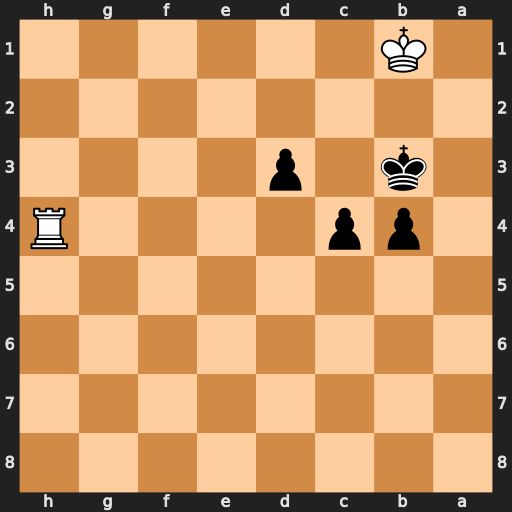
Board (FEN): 8/8/8/8/1pp4R/1k1p4/8/1K6
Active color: b
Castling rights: -
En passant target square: -
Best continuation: d2 Rh3+ c3